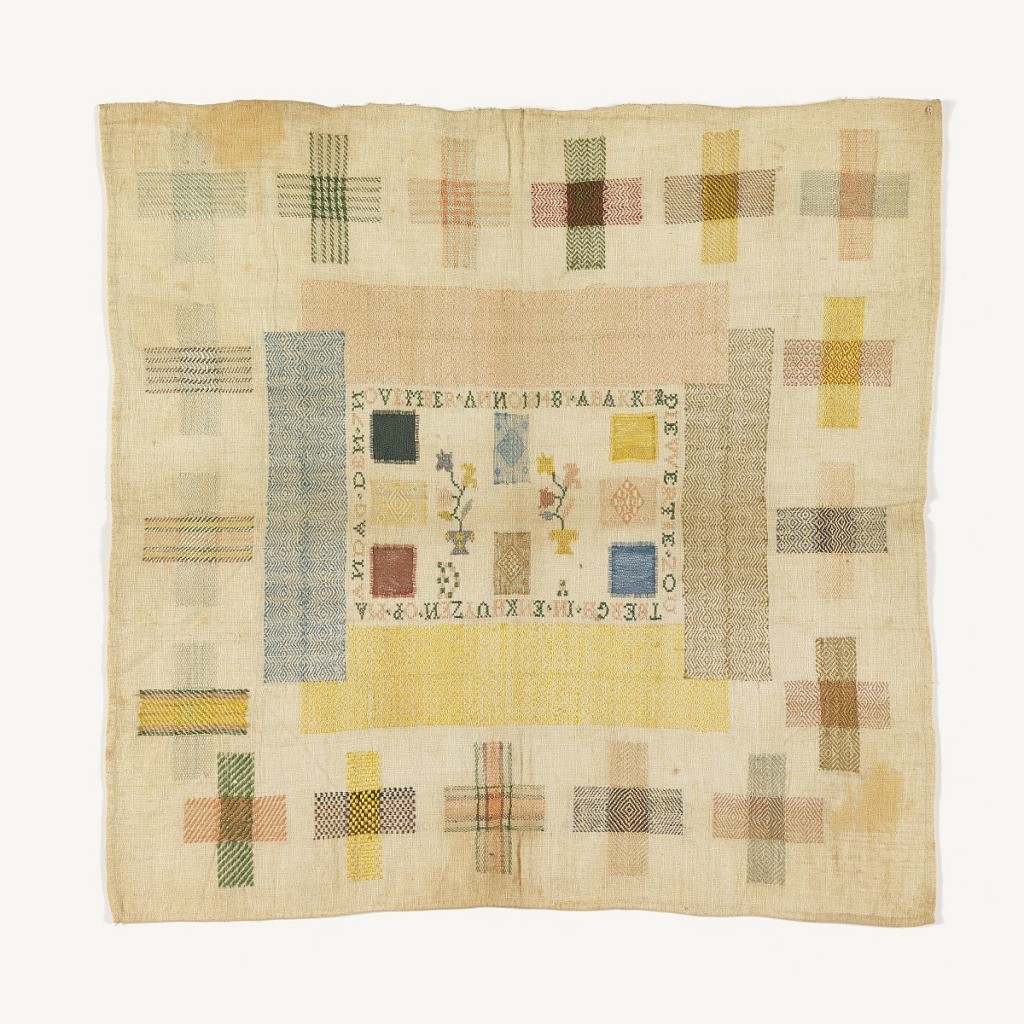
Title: Sampler
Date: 1814
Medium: silk embroidery on cotton foundation Technique: embroidered in cross, running (pattern darning), hollie point needle lace (loop and twist and passive return) on plain weave foundation
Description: Seventeen darning crosses, central patch, four squares with needle lace.